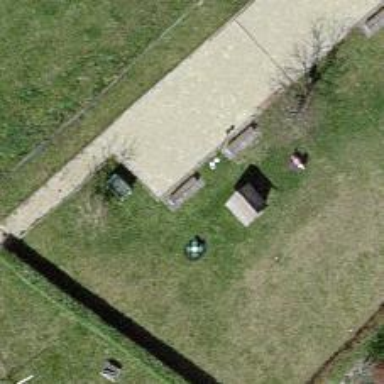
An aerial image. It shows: Bench for seating.